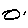
Label: circle